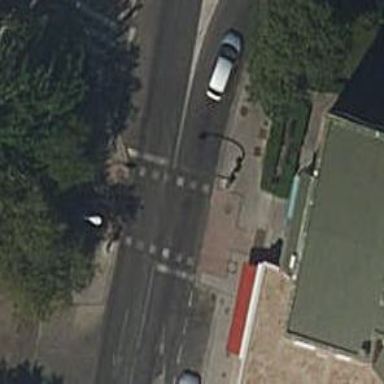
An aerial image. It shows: Road with traffic signals controlling the flow of traffic.